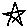
Label: star